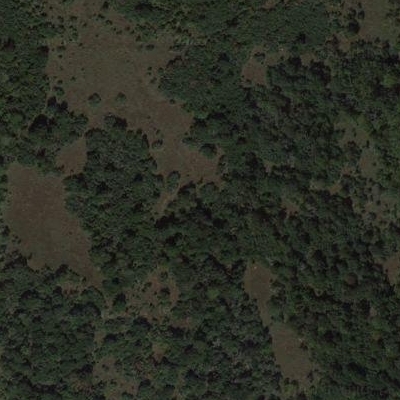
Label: eForest